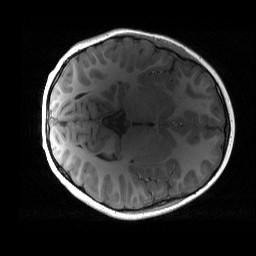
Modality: T1w
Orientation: axial
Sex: female
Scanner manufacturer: siemens
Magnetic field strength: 3 T
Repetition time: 1.9 s
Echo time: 0.00243 s